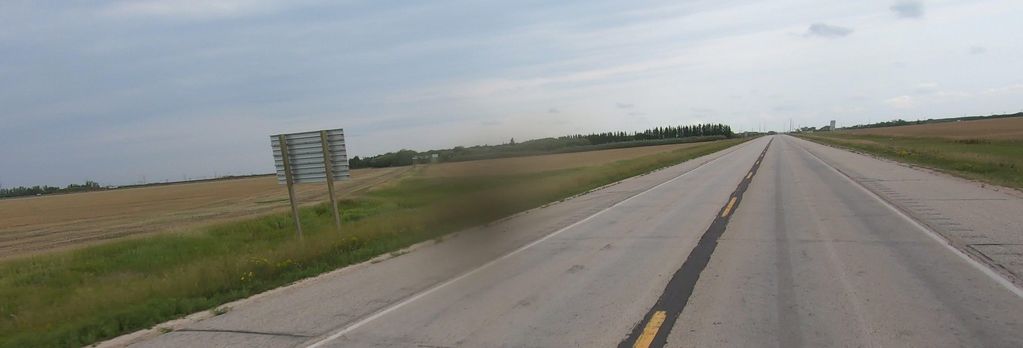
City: winnipeg